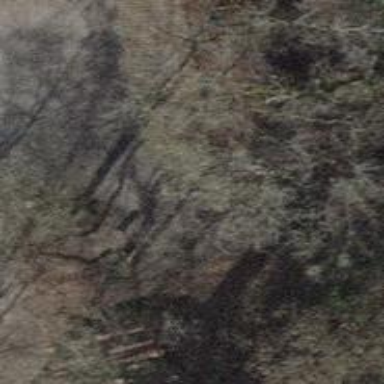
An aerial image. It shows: Brown bench.